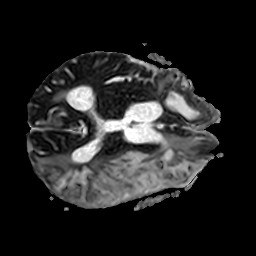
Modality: ADC
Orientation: axial
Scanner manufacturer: philips
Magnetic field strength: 3 T
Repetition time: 4.374 s
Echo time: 0.06165 s